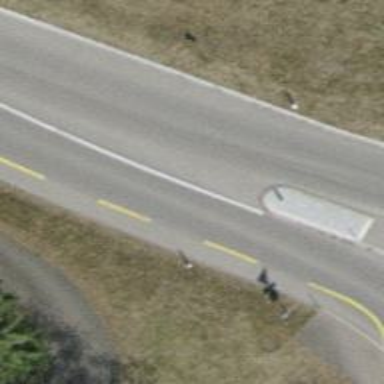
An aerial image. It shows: Asphalt road that is classified as tertiary link.